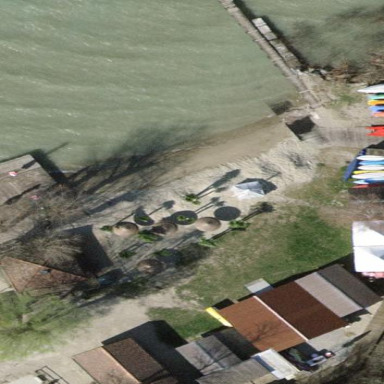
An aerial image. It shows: Outdoor seating area for leisure.